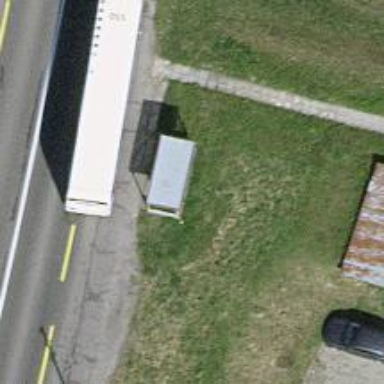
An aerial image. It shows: Bus stop with shelter. It is platform for public transport.